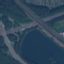
Land use / land cover: Highway